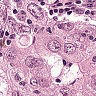
Metastatic tissue present: yes